Current action and preconditions to check: trajectory_clear

Your task: For each precondition in the list above, predict whether it will hold at this action.

Consider the current scene as observed from the mobile robot's camera, and analyze the predicted future states of all dynamic agents (e.g., people, animals, vehicles, or any moving entities) within the NEXT SECOND.

IMPORTANT: Only answer "very likely" if you are absolutely certain—based on strong, clear evidence—that a dynamic agent will violate the precondition in the predicted future state. Do NOT answer "very likely" for unlikely, ambiguous, or low-probability risks.

Ask yourself for each precondition: Is there a high probability, with clear and convincing evidence, that the predicted future states of any dynamic agent will interfere with the predicted future state of the currently executing action within the NEXT SECOND, causing that precondition to fail?

Assess the risk level based on these predictions. Use "likely" or "very likely" if motions create a clear risk of interference.

Use "neutral" or "improbable" if agents are nearby but their predicted paths are clearly diverging or non-conflicting.

Failure Risk Categories: "very improbable", "improbable", "neutral", "likely", "very likely"

Answer Format: Output ONLY the probability_of_failure value from these categories: "very improbable", "improbable", "neutral", "likely", "very likely"

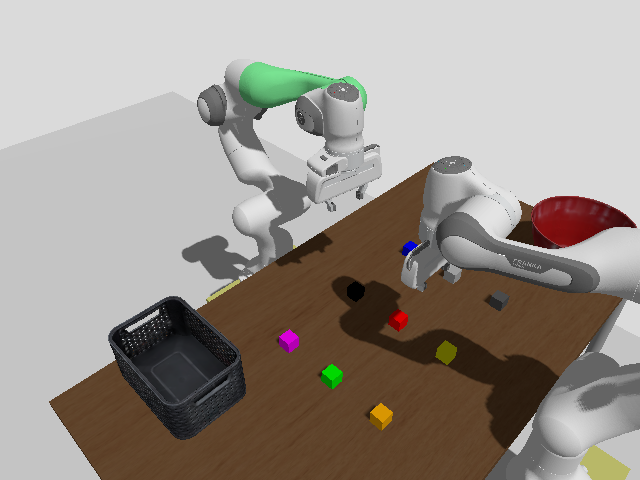

Answer: improbable